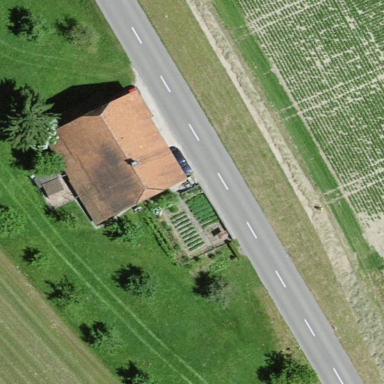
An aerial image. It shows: Farm building.